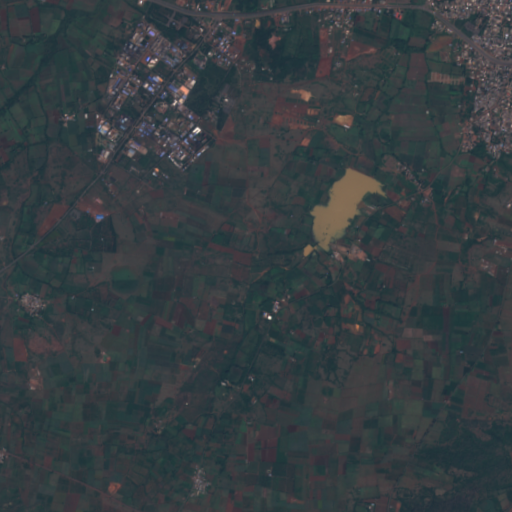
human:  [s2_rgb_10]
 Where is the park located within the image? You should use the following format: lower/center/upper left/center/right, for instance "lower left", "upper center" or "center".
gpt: The park is located in the upper right of the image.
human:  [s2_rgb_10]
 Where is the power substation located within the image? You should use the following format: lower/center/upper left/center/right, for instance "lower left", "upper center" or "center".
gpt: The power substation is located in the upper right of the image.
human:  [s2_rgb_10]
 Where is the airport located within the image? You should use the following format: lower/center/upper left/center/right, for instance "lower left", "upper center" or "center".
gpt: There is no airport in the image.